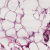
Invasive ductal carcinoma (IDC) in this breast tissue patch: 0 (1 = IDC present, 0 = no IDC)